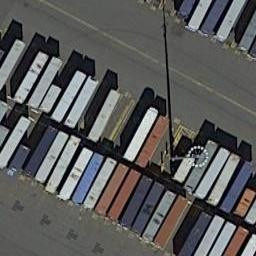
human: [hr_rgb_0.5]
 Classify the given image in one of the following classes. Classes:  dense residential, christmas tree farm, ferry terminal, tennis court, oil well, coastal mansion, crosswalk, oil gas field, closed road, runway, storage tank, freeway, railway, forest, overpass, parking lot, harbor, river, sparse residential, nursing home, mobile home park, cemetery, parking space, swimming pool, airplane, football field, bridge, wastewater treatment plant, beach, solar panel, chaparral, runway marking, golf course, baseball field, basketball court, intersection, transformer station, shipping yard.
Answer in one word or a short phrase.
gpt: shipping yard